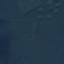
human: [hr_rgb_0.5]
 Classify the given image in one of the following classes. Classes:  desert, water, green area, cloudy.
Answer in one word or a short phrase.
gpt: green area